Field crop: maize
Growth stage: 2
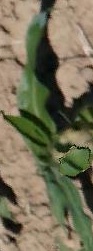
Species: maize